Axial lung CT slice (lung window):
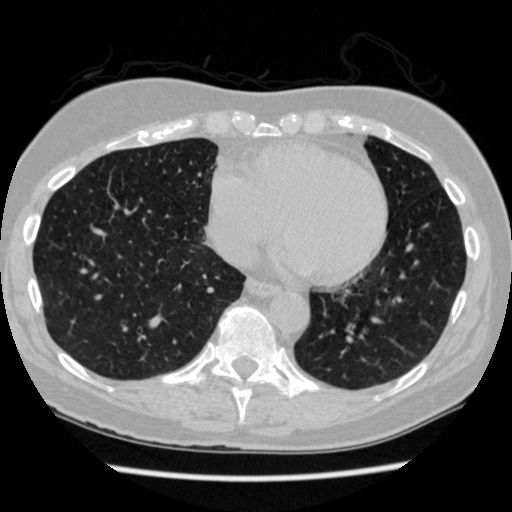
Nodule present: no